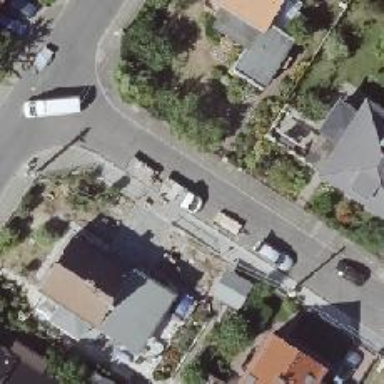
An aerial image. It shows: Asphalt footway.